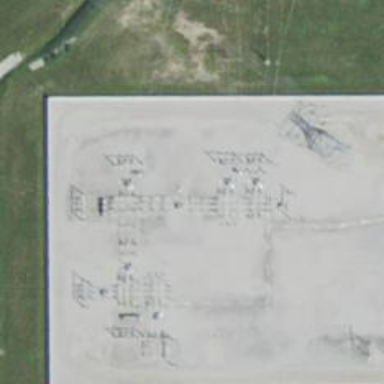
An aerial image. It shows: Switch used for power control.